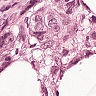
Metastatic tissue present: yes